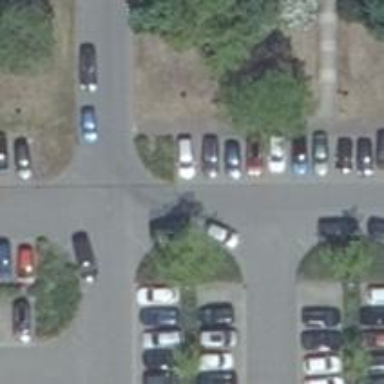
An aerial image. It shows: Road serving as parking aisle.